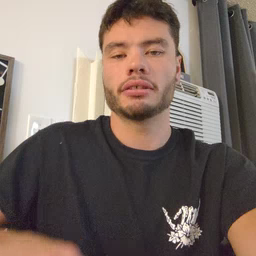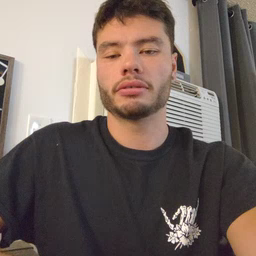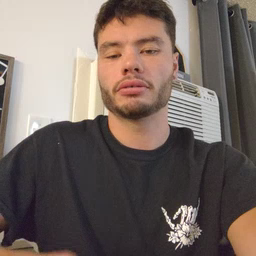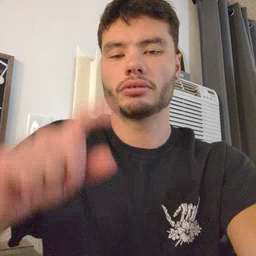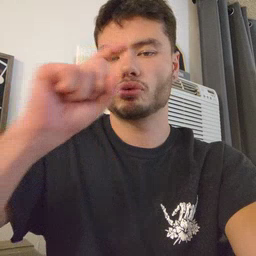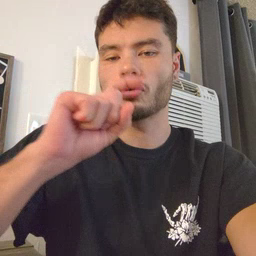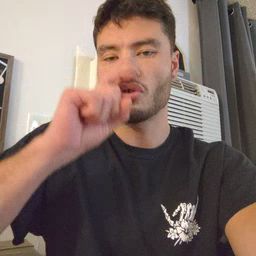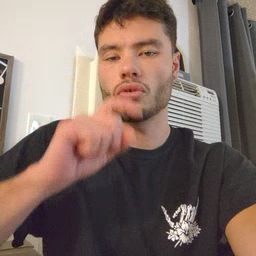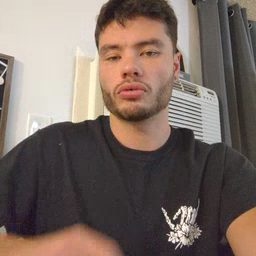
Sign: doll